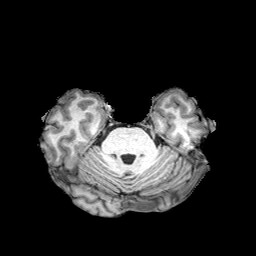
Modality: T1w
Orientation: coronal
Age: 55
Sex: male
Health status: healthy